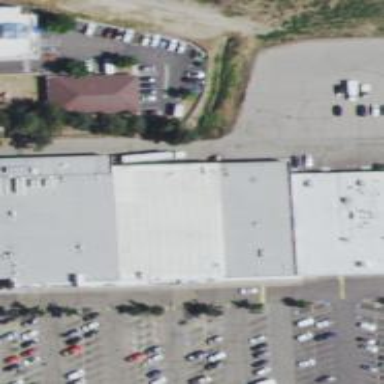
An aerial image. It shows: Supermarket building.